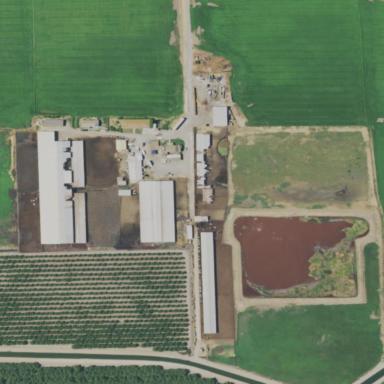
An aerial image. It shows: Farmyard area.